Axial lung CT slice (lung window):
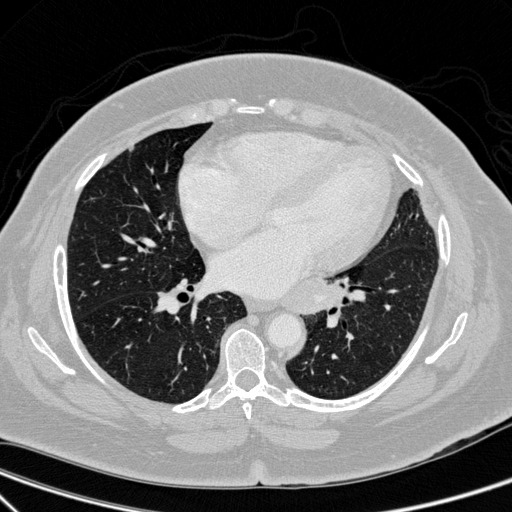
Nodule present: no